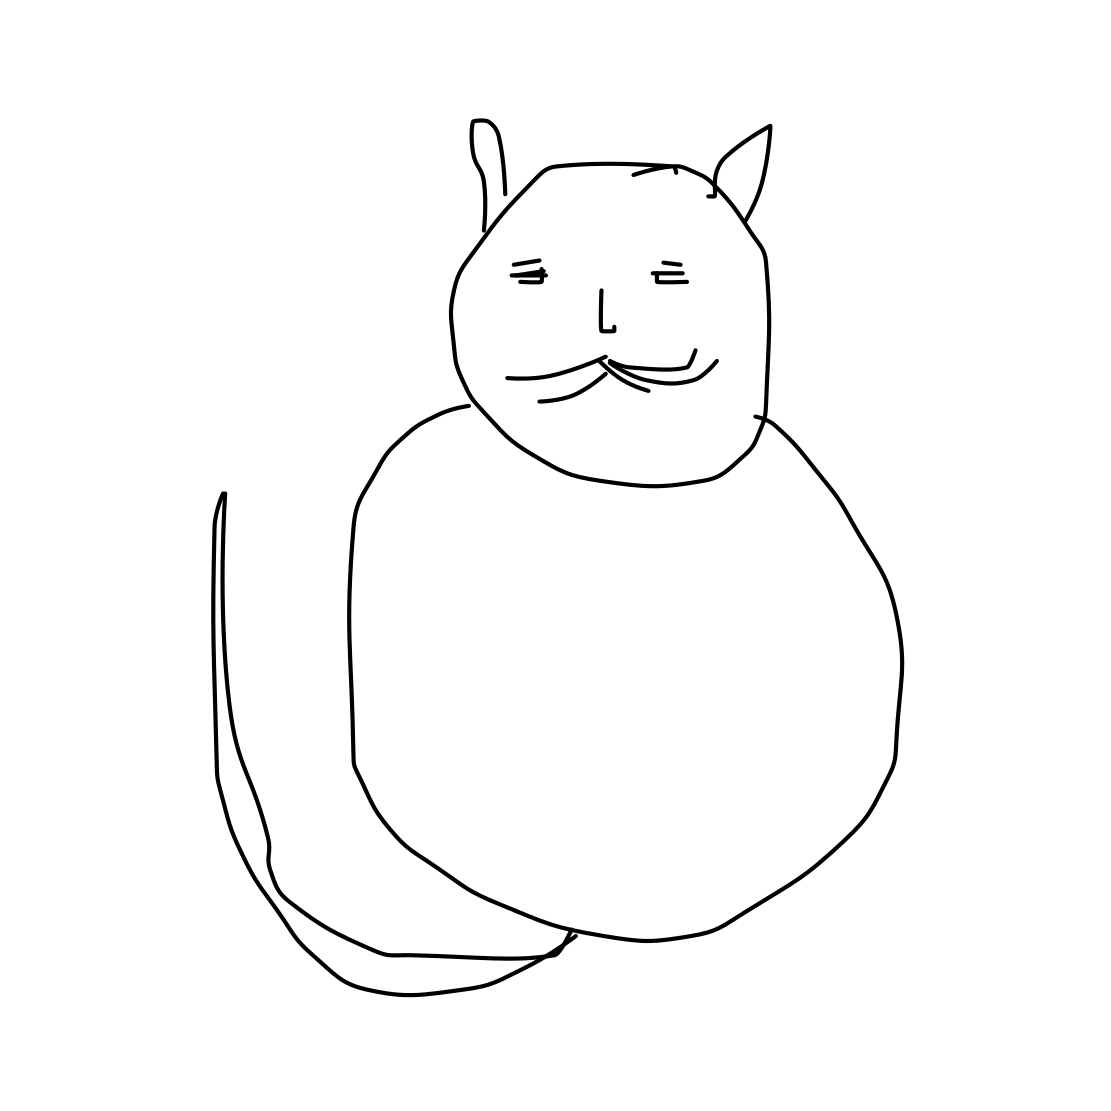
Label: cat